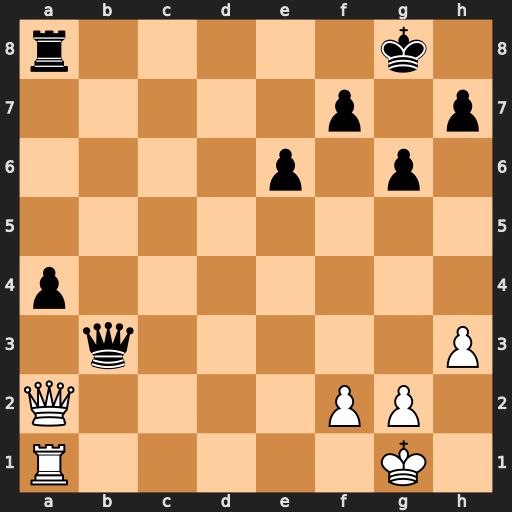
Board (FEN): r5k1/5p1p/4p1p1/8/p7/1q5P/Q4PP1/R5K1
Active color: w
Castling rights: -
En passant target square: -
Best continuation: Qxb3 axb3 Rxa8+